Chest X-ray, AP view. Patient: 37 years old, sex F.
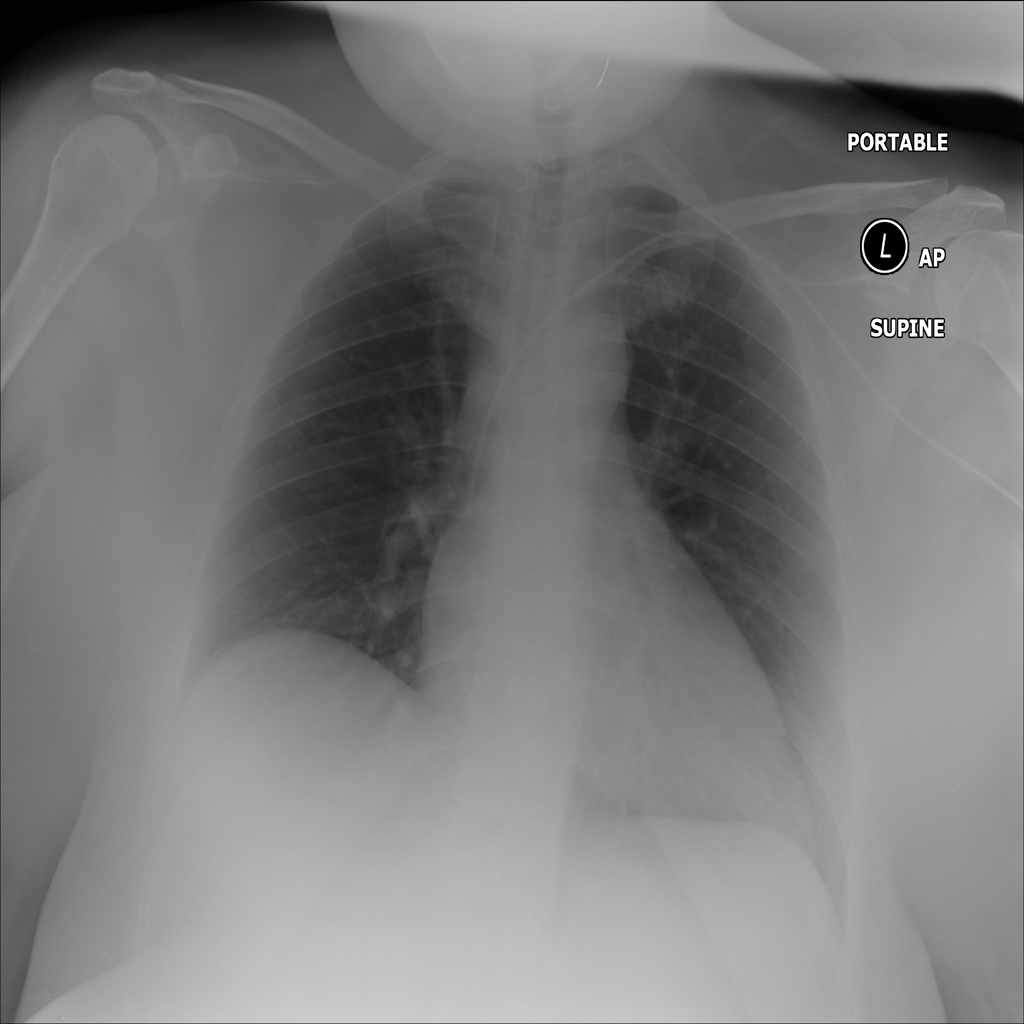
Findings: No Finding